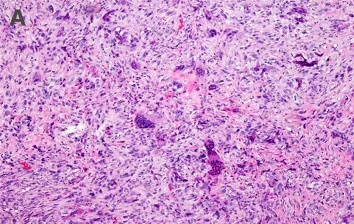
Histopathology of metastatic lesion. Hematoxylin, and ,eosin staining (magnification: x100).
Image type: pathology (h&e)